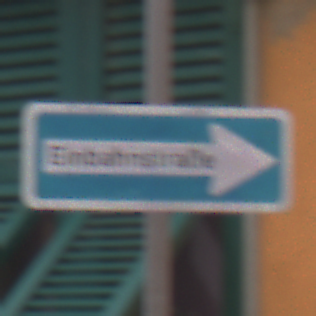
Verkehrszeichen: EinbahnstrasseRechtsweisend
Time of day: Midday
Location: Outdoor (Urban)
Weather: Overcast
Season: NotSpecified
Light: Natural